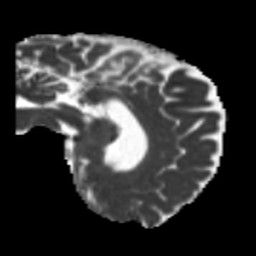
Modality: MD
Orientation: sagittal
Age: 49
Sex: male
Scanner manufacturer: siemens
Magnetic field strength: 3 T
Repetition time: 5.25 s
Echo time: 0.08 s